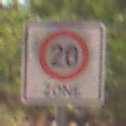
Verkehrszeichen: BeginnZone20
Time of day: MorningAfternoon
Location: Outdoor (Nature)
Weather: Clear
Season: Summer
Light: Natural